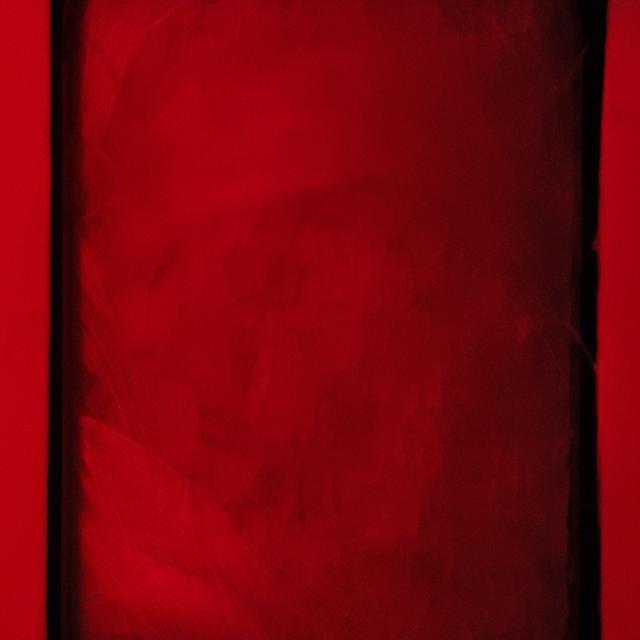
Healthy canine skin — no visible lesions, inflammation, or abnormalities. The skin and coat appear normal.